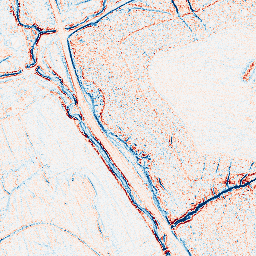
Category: edge_preserving
Decomposition family: anisotropic_diffusion
Decomposition parameters: iterations: 10
kappa: 10
gamma: 0.05
Upsampling method: lanczos
Upsampling parameters: scale: 8
Upsampling scale: 8